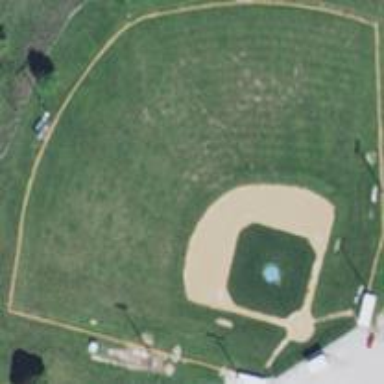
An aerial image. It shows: Baseball pitch for leisure and sports activities.